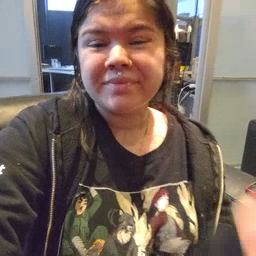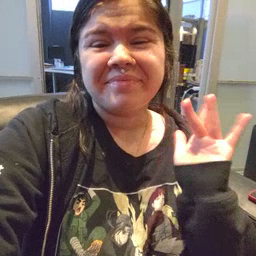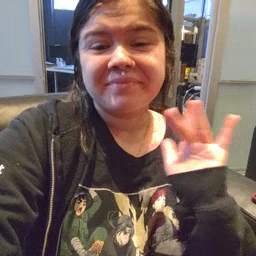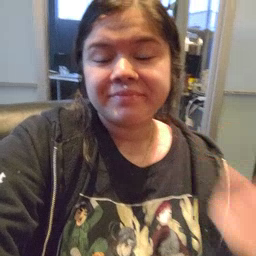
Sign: yucky